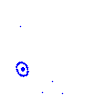
Particle: kaon